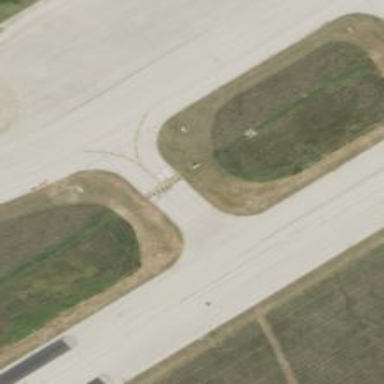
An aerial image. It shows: Image of taxiway at airport.